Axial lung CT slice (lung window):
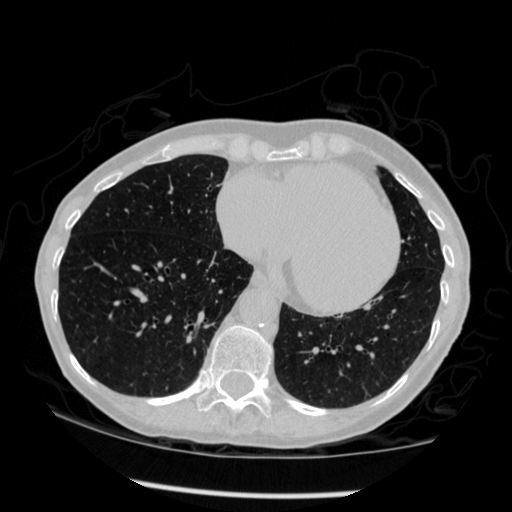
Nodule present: no